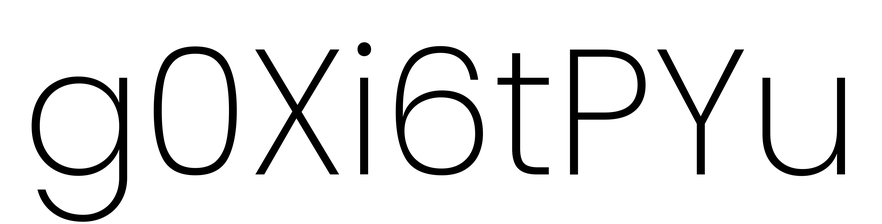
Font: Poppins-ExtraLight